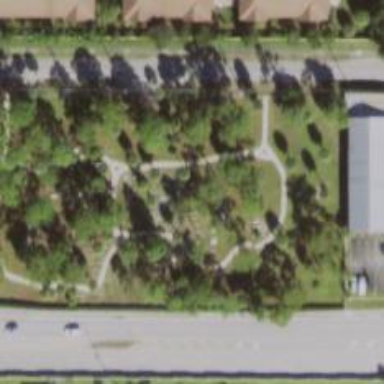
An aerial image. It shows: Cemetery.